Question: I have a data set of road traffic data for certain roads, and I have a few columns in my data set. One of them is "Distance from start" (starts from 0 until the end of the road, in unit meters.), and another column is: "Speed".
I want to find out the average speed along the road in intervals of about 5000 meters. How can I do it using aggregation or some other approch?

This is my data set, which has about 700,000 rows. It is sorted by DistanceFromStart.
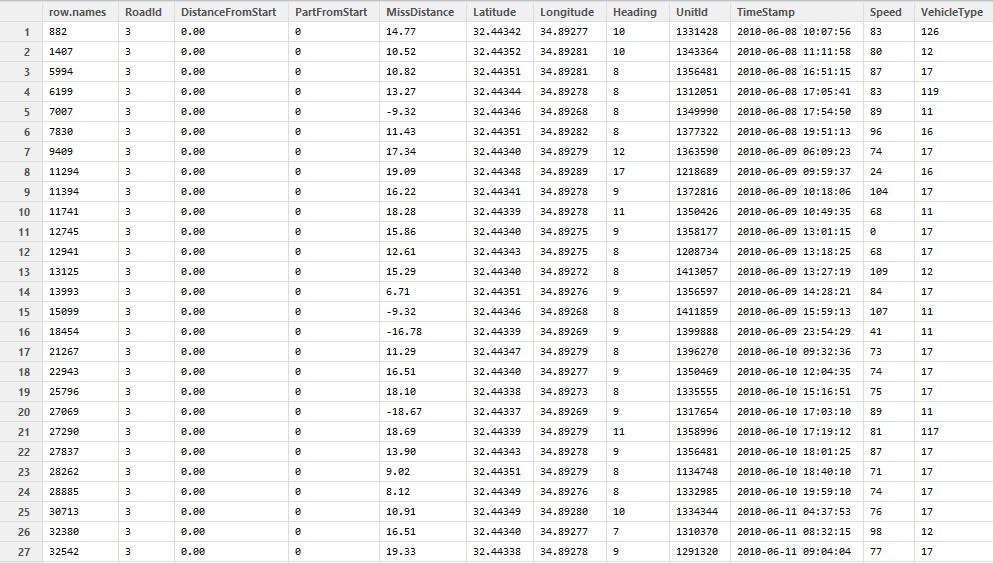
Answer: You may use 'cut' to create the groups and then get the 'mean' of "Speed"
'''
library(data.table)
setDT(df1)[, list(Speed=mean(Speed)), by=list(cut(DistancefromStart,
breaks= seq(0, max(DistancefromStart)+5000, by = 5000),
include.lowest=TRUE))]
'''